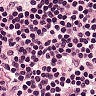
Metastatic tissue present: no